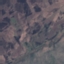
Land use / land cover class: HerbaceousVegetation